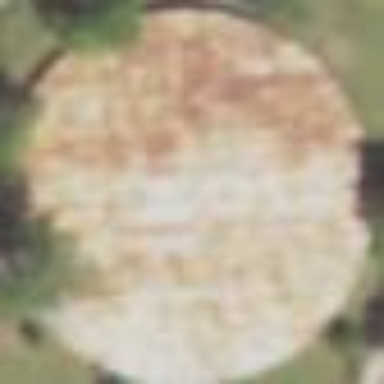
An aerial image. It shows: Storage tank designed for water storage.